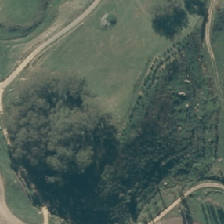
Land cover: harvested_forest